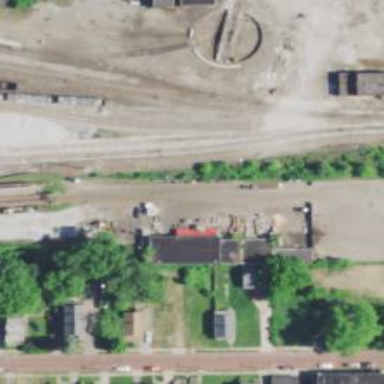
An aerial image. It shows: Rail spur service.